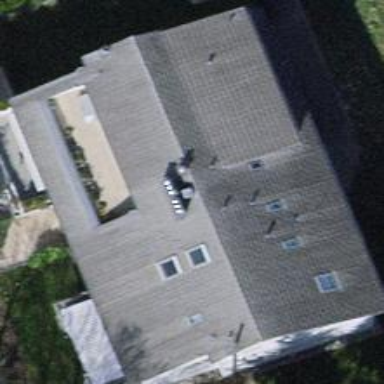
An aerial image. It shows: Building with grey gabled roof.